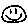
Label: smiley face